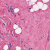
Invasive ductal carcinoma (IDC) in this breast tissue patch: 0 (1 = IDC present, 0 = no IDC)